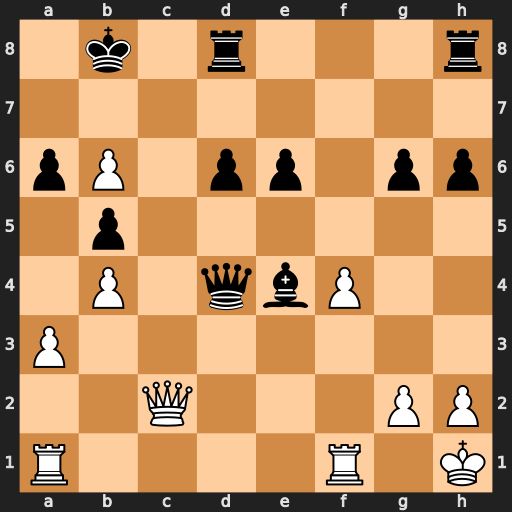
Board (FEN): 1k1r3r/8/pP1pp1pp/1p6/1P1qbP2/P7/2Q3PP/R4R1K
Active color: w
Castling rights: -
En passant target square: -
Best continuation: Qc7+ Ka8 Qa7#